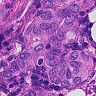
Metastatic tissue present: yes